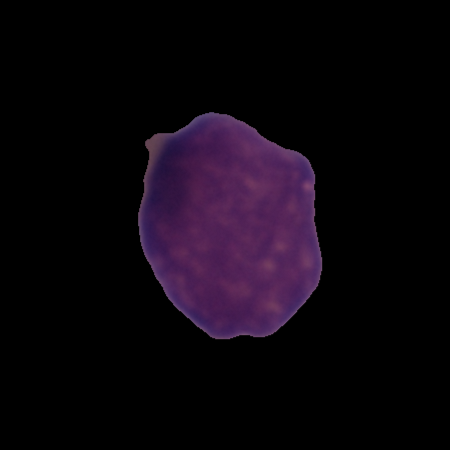
Label: healthy